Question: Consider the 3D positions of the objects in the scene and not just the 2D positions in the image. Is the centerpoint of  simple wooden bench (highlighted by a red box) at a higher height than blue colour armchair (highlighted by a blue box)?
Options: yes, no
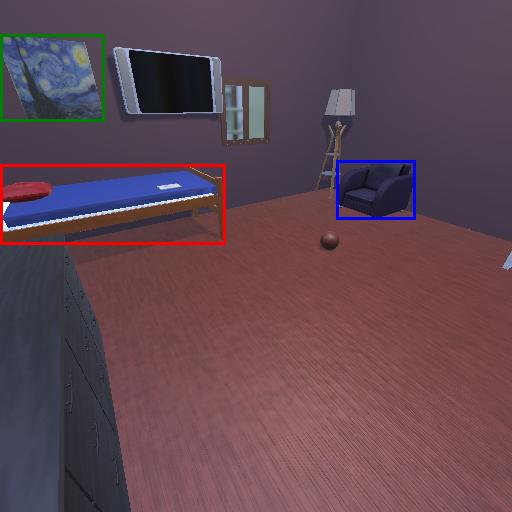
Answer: yes